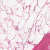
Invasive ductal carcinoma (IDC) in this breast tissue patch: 0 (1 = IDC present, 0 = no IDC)